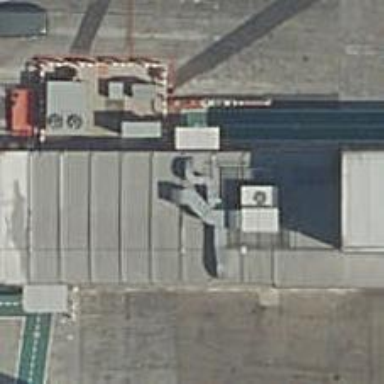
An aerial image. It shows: Airport gate.